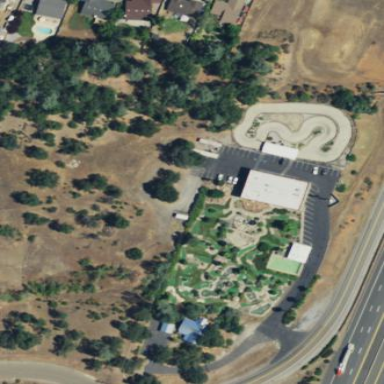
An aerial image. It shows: Miniature golf course.